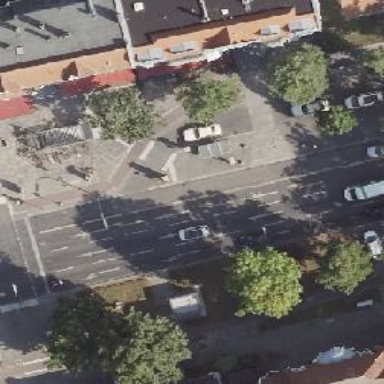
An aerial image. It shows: Taxi stand.